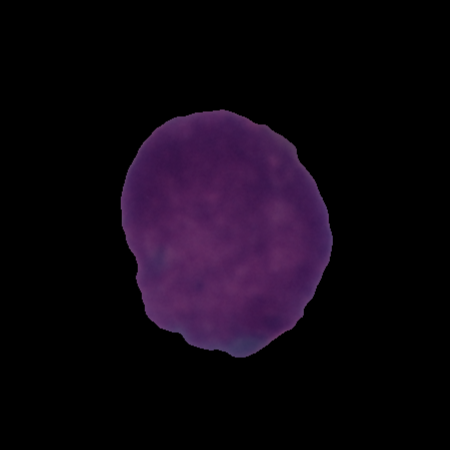
Label: cancer